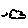
Label: cloud